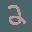
Label: 2